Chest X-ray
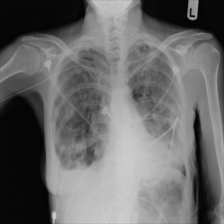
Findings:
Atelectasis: negative
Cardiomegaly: negative
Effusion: positive
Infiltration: positive
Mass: negative
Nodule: negative
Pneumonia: negative
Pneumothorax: positive
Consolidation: negative
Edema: negative
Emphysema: negative
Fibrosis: negative
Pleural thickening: negative
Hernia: negative